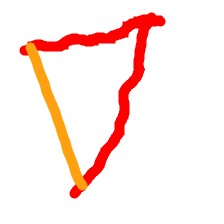
Shape: triangle